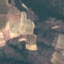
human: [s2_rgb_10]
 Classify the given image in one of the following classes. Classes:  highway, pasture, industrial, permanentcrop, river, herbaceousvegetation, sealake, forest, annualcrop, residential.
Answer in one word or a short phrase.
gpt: PermanentCrop